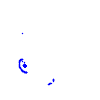
Particle: kaon